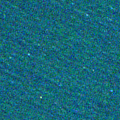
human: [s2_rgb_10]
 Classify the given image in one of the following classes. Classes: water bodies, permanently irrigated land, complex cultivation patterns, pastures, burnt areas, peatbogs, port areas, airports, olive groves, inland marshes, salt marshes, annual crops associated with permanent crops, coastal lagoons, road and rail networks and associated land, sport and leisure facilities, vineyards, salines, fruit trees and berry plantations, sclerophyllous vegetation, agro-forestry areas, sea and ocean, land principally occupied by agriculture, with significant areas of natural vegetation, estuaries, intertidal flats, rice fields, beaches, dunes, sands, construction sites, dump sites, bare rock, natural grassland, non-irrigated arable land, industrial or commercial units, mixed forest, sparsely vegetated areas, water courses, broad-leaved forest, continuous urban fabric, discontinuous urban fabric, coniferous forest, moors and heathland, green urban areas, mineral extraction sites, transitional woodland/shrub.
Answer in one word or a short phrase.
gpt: sea and ocean